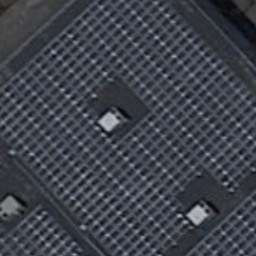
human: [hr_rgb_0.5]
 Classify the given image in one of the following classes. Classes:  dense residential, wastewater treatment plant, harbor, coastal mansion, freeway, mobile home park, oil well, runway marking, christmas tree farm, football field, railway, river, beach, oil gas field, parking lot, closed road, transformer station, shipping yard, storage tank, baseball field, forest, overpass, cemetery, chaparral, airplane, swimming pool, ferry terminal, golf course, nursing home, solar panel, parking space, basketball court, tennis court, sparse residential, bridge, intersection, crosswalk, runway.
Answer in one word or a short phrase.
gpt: solar panel